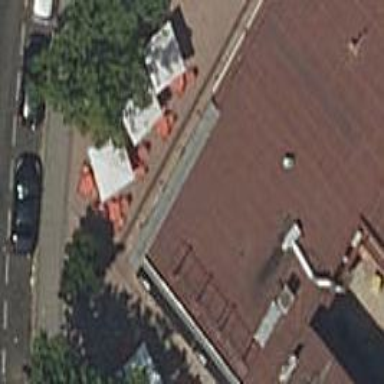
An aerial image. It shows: Restaurant building.